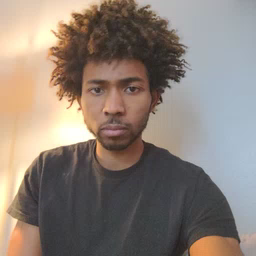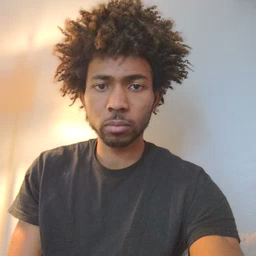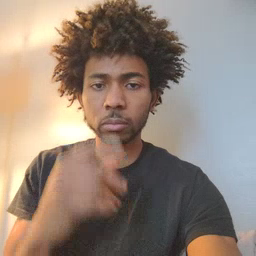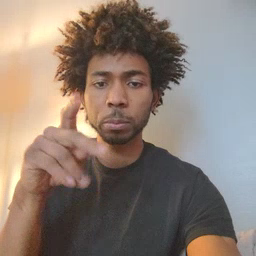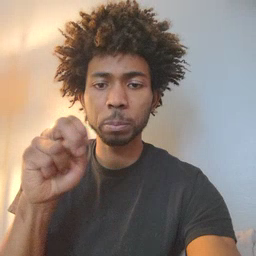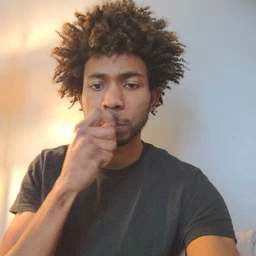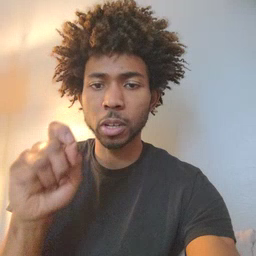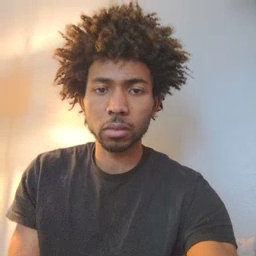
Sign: pen